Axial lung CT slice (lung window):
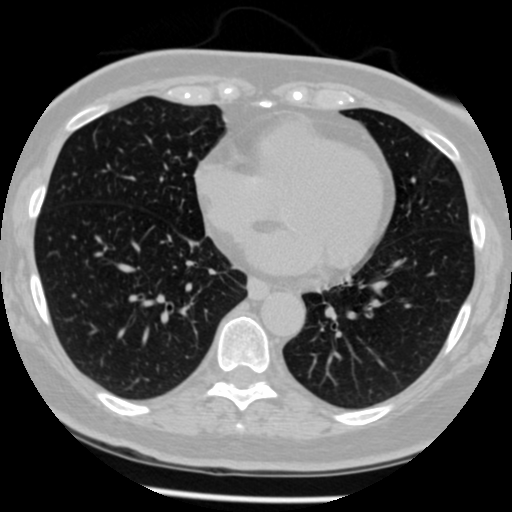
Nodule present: no